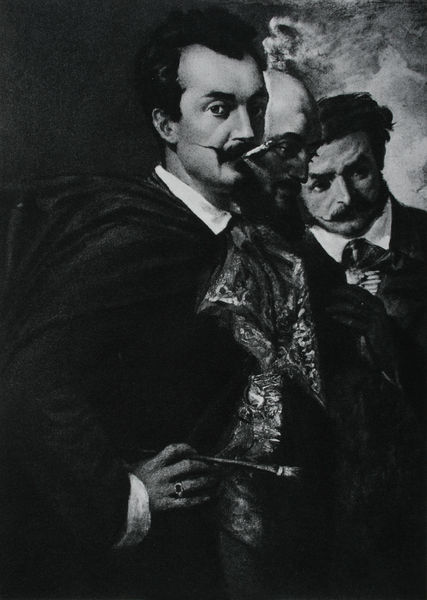
Titel: Tres Amigos
Künstler: Frank Buchser
Standort: St. Gallen
Institution: Sturzeneggersche Sammlung
Schlagwörter: dunkel, gruppe, hand, himmel, kopf, körper, mann, schatten, weiß, wolken, kubismus, menschen, brust, finger, frisur, grau, haar, hell, köpfe, licht, mund, männer, nase, ohr, profil, raum, reden, schmuck, schwarz, stirn, zimmer, blick, rose, schal, tuch, wolke, expressionismus, muster, schleife, alt, anzug, bart, bärte, hemd, jacke, jung, schnurrbart, wand, arm, arme, augen, blicke, falten, gesicht, halten, kragen, mensch, bildnis, blicken, hals, hände, innenraum, portrait, porträt, öl, qualm, rauch, auge, haare, kutte, mantel, pose, realismus, stoff, drei, personen, person, pflanze, augenbrauen, kinn, kontrast, lippen, potrait, rechts, scheitel, schulter, wangen, mauer, monochrom, grisaille, falte, schnurbart, krawatte, rauchen, realistisch, zigarre, glatze, halstuch, atelier, maler, robe, augenbraue, fein, fliege, schnauzbart, schnauzer, selbstporträt, skepsis, ring, betrachter, foto, fotografie, photographie, stiel, wände, doppelportrait, fingerring, dali, salvador dali, stengel, künstler, brille, hohe stirn, selbstbildnis, leinwand, manschette, posieren, pinsel, spitzbart, geheimratsecken, betrachten, photo, hemdsärmel, selbstportrait, halbfigurig, runzeln, kraus, rauchend, zigarette, zigarillo, zigarrette, mauern, raucher, picasso, feuerbach, binde, strenge, hans, oberlippenbart, reproduktion, gezwirbelt, asche, oberlippe, ringfinger, schnurrbärte, jaket, zwirbelbart, kippe, statik, paisley, freunde, runzel, trio, artelier, zigaretten, illumination, gehiemratsecken, salvador, bildraum, schattenmann, rauche, kollegen, selbstbild, halss, künstlerkollegen, augennbraue, chultern, gesicht dunkel, halstug, hyperrealistisch, künstlerfreunde, zigarete, 3, männer schwarz, +artelier, painter, dreii